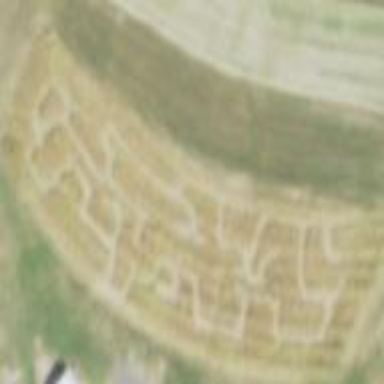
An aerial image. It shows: Maze attraction in corn farmland.